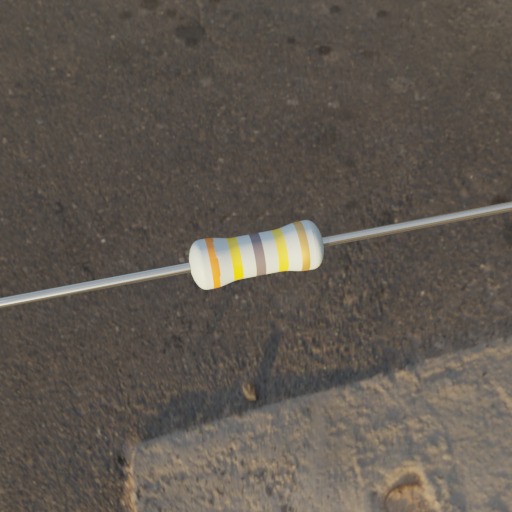
Resistor colour bands (in order): orange, yellow, gray, yellow, gold